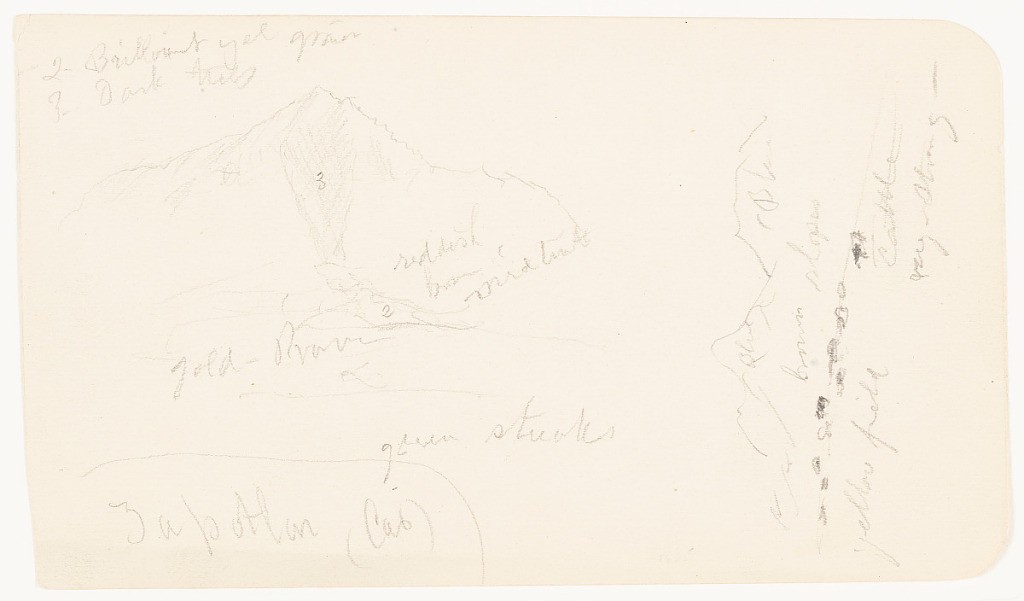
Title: Mountains near Zapotlanejo, Mexico
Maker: Frederic Edwin Church, American, 1826–1900
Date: January 7, 1885
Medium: Graphite on off-white wove paper; verso: graphite
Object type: drawing
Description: Landscape sketch showing view of mountains near the town of Zapotlanejo in Mexico. At upper left, an immense, pyramidal mountain is shown with a sharp peak and a deep, dark cleft or fissure down its center. At right and oriented to the right, a rugged mountain range is loosely rendered.

Verso: Landscape sketch showing a view of a sloping hillside near the shores of Lake Cuitzeo in Mexico. Steeply descending from upper right to lower left, the hillside has patches of bushes, cacti, and barren, leafless trees. Another brush-covered hill is visible in the background at center.